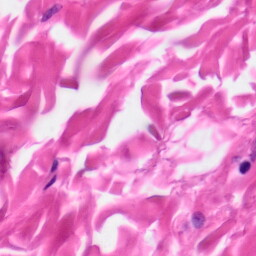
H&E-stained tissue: Skin